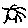
Label: sun